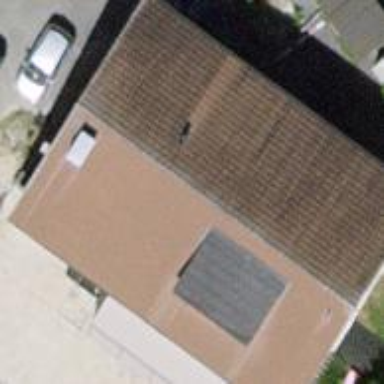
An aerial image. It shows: Simple house.